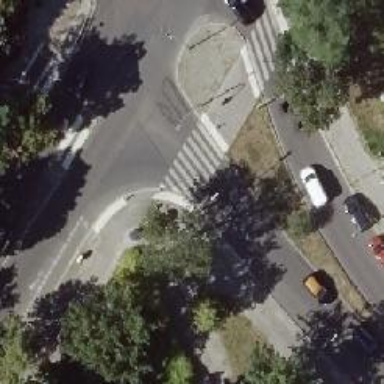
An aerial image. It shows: Marked crossing with pedestrian island.